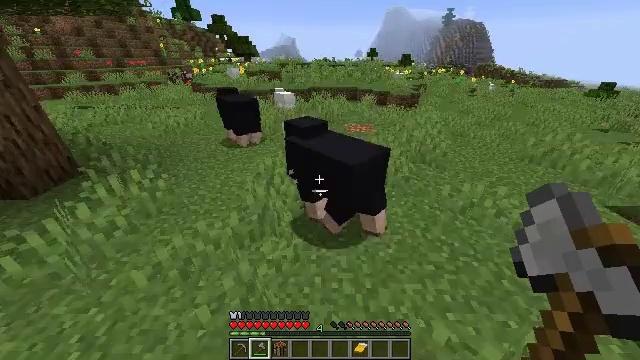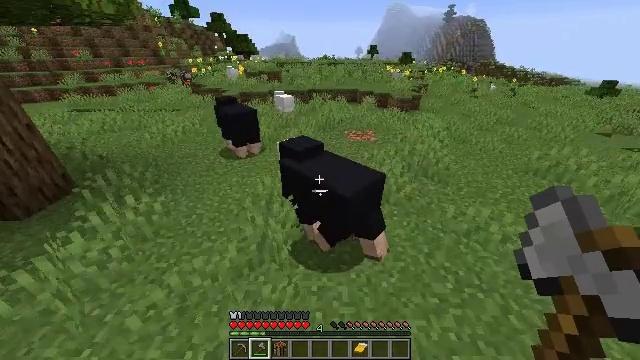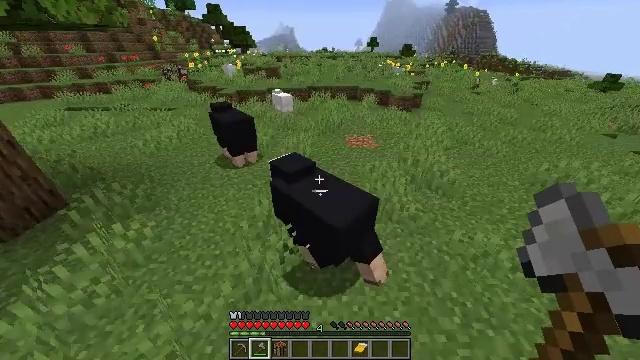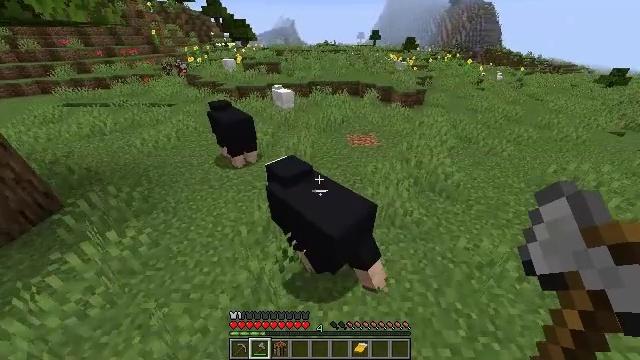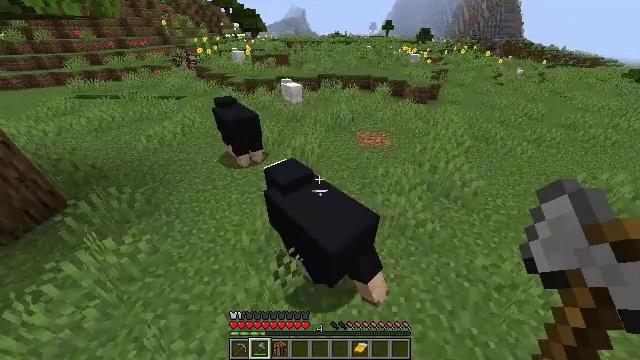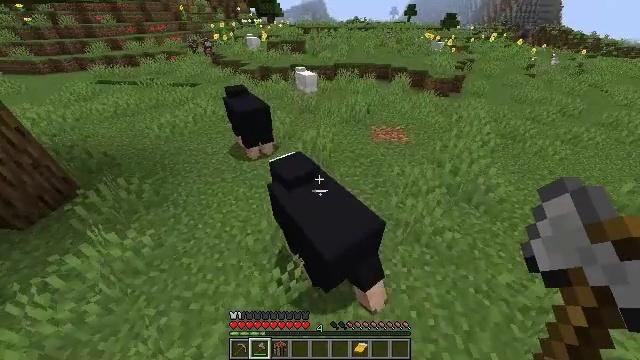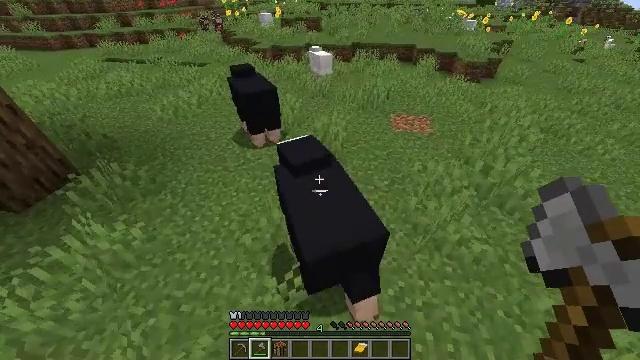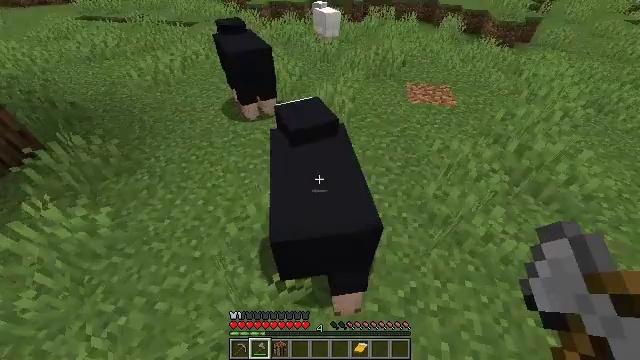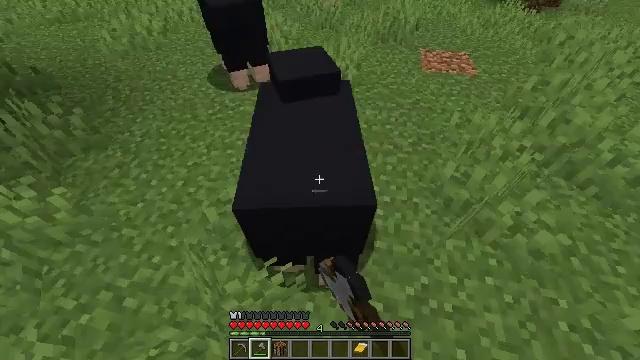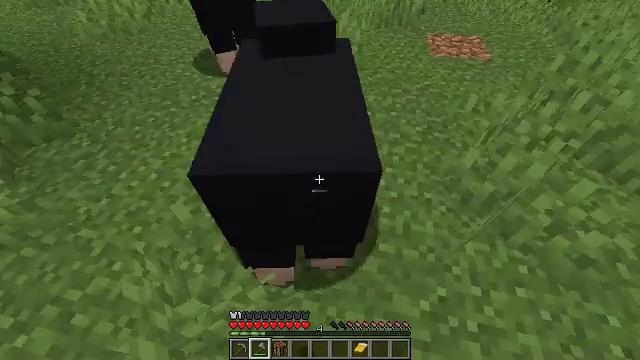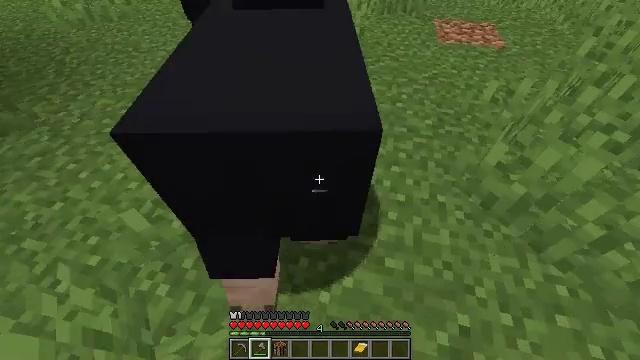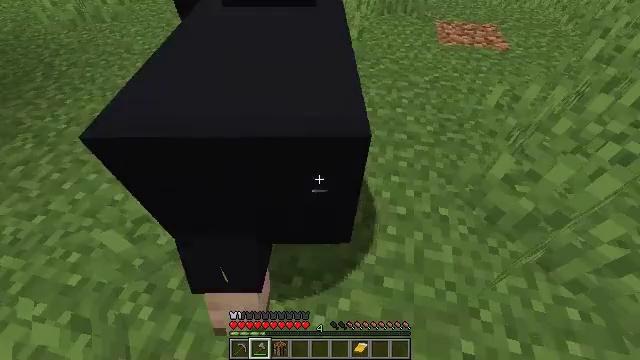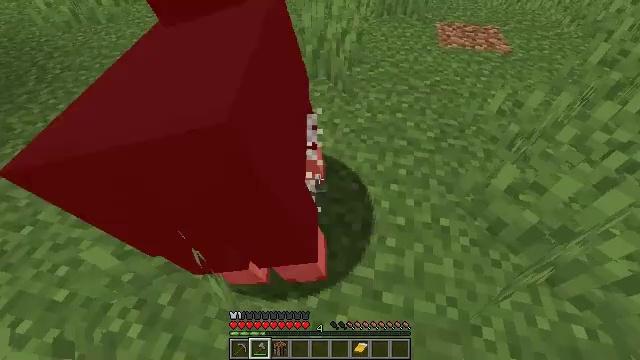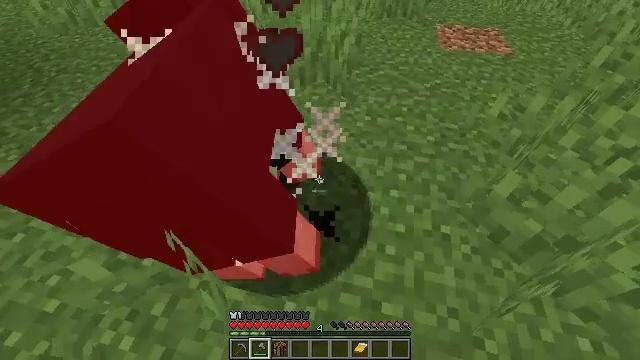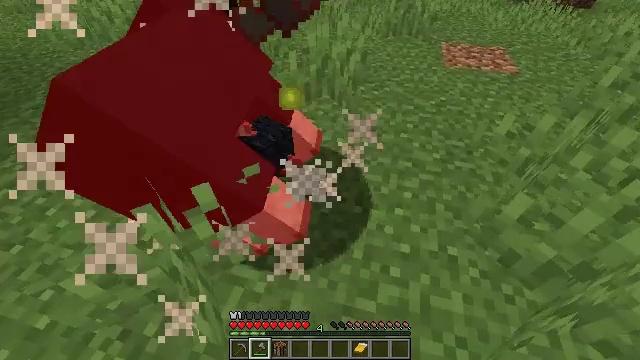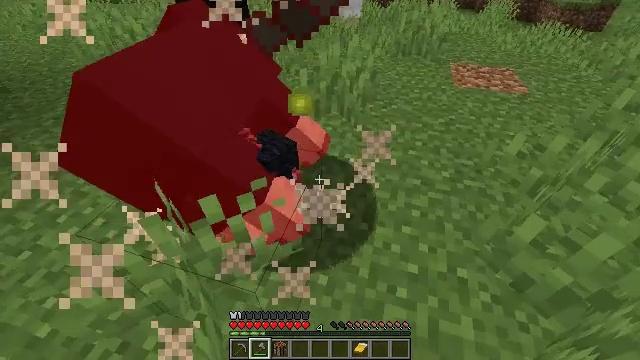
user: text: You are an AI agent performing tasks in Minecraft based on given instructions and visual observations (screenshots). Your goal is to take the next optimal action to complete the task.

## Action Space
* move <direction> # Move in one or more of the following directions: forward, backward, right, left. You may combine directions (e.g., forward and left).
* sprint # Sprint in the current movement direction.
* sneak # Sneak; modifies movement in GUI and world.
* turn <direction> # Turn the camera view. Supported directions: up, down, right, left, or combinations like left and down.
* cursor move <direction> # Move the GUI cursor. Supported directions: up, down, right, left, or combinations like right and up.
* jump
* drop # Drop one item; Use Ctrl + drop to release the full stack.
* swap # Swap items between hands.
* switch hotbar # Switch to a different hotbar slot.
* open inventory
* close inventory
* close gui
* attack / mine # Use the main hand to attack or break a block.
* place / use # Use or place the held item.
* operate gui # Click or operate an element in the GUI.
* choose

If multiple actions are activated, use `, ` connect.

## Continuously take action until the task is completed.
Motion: motion action
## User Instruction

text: Hunt animals.
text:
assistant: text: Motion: move forward, jump
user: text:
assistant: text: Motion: move forward, turn down, jump
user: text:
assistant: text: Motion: move forward, turn down
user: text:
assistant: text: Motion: move forward, turn left and down
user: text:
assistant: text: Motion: turn left and down
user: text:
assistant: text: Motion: turn left and down
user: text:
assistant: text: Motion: turn left and down, attack / mine
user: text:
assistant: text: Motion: turn down, attack / mine
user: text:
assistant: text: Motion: attack / mine
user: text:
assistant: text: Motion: attack / mine
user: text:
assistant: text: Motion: no_op
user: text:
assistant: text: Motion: no_op
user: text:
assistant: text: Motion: no_op
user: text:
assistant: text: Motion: turn left and up
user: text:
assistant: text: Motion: turn left and up
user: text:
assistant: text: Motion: turn left and up
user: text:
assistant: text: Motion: turn left and up
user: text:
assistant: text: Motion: turn up
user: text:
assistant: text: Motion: turn left and up
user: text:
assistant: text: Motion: turn left and up
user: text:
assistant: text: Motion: move forward, turn left and up
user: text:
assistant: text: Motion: move forward, turn left and up
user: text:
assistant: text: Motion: move forward
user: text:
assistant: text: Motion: move forward
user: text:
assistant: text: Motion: move forward, turn left and up
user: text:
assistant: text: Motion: move forward
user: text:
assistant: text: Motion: move forward
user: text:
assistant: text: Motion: move forward, jump
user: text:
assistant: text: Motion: move forward, jump
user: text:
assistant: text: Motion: move forward, turn left and down, jump